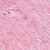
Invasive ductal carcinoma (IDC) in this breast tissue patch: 0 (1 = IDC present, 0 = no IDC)